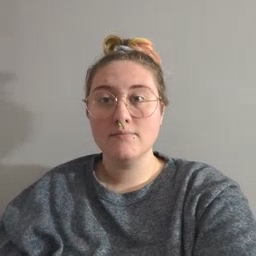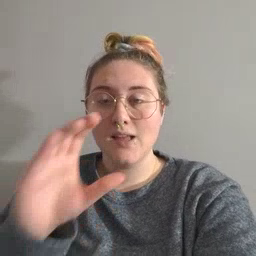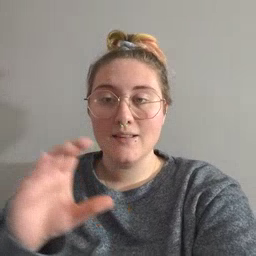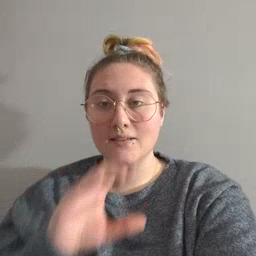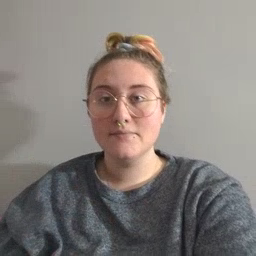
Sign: chocolate